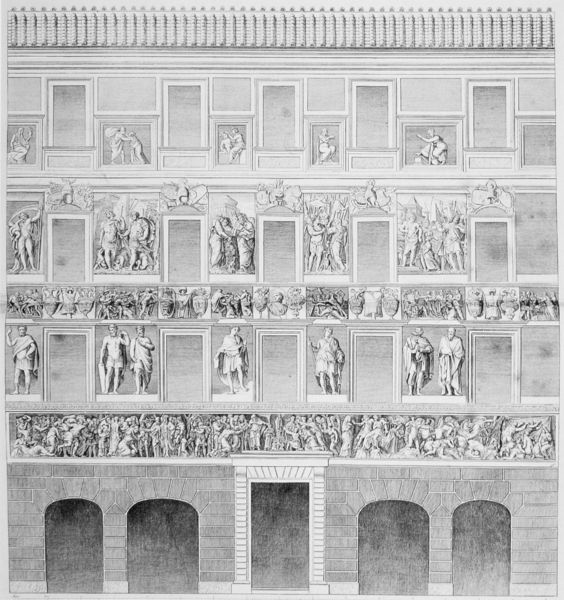
Titel: Fassade der Palazzo Ricci
Künstler: Enrico Maccari
Standort: London
Institution: British Museum
Schlagwörter: mann, weiß, menschen, fenster, frankreich, grau, männer, schwarz, skizze, tür, zeichnung, dach, gebäude, haus, herren, wand, architektur, stehen, stein, steine, bild, herr, figur, mantel, personen, dachziegel, skulptur, statue, deutschland, relief, bogen, fassade, italien, giebel, mauer, ziegel, grafik, figuren, rundbogen, soldaten, dekoration, weib, weiber, verzierung, tor, bögen, eingang, nische, arkade, antike, palast, palazzo, torbogen, stich, reihe, entwurf, mythologie, arkaden, rom, fries, portal, wappen, sims, öffnung, gesims, skulpturen, statuen, portikus, götter, profan, fresken, griechenland, etagen, geschosse, plan, fresko, korbbogen, reliefs, tunika, herkules, bau, friese, öffnungen, aufriss, nischen, amtsgebäude, fensterachsen, vorskizze, first, fasade, außenfassade, entwurfsskizze, saule, höhl, betonsteine